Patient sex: M
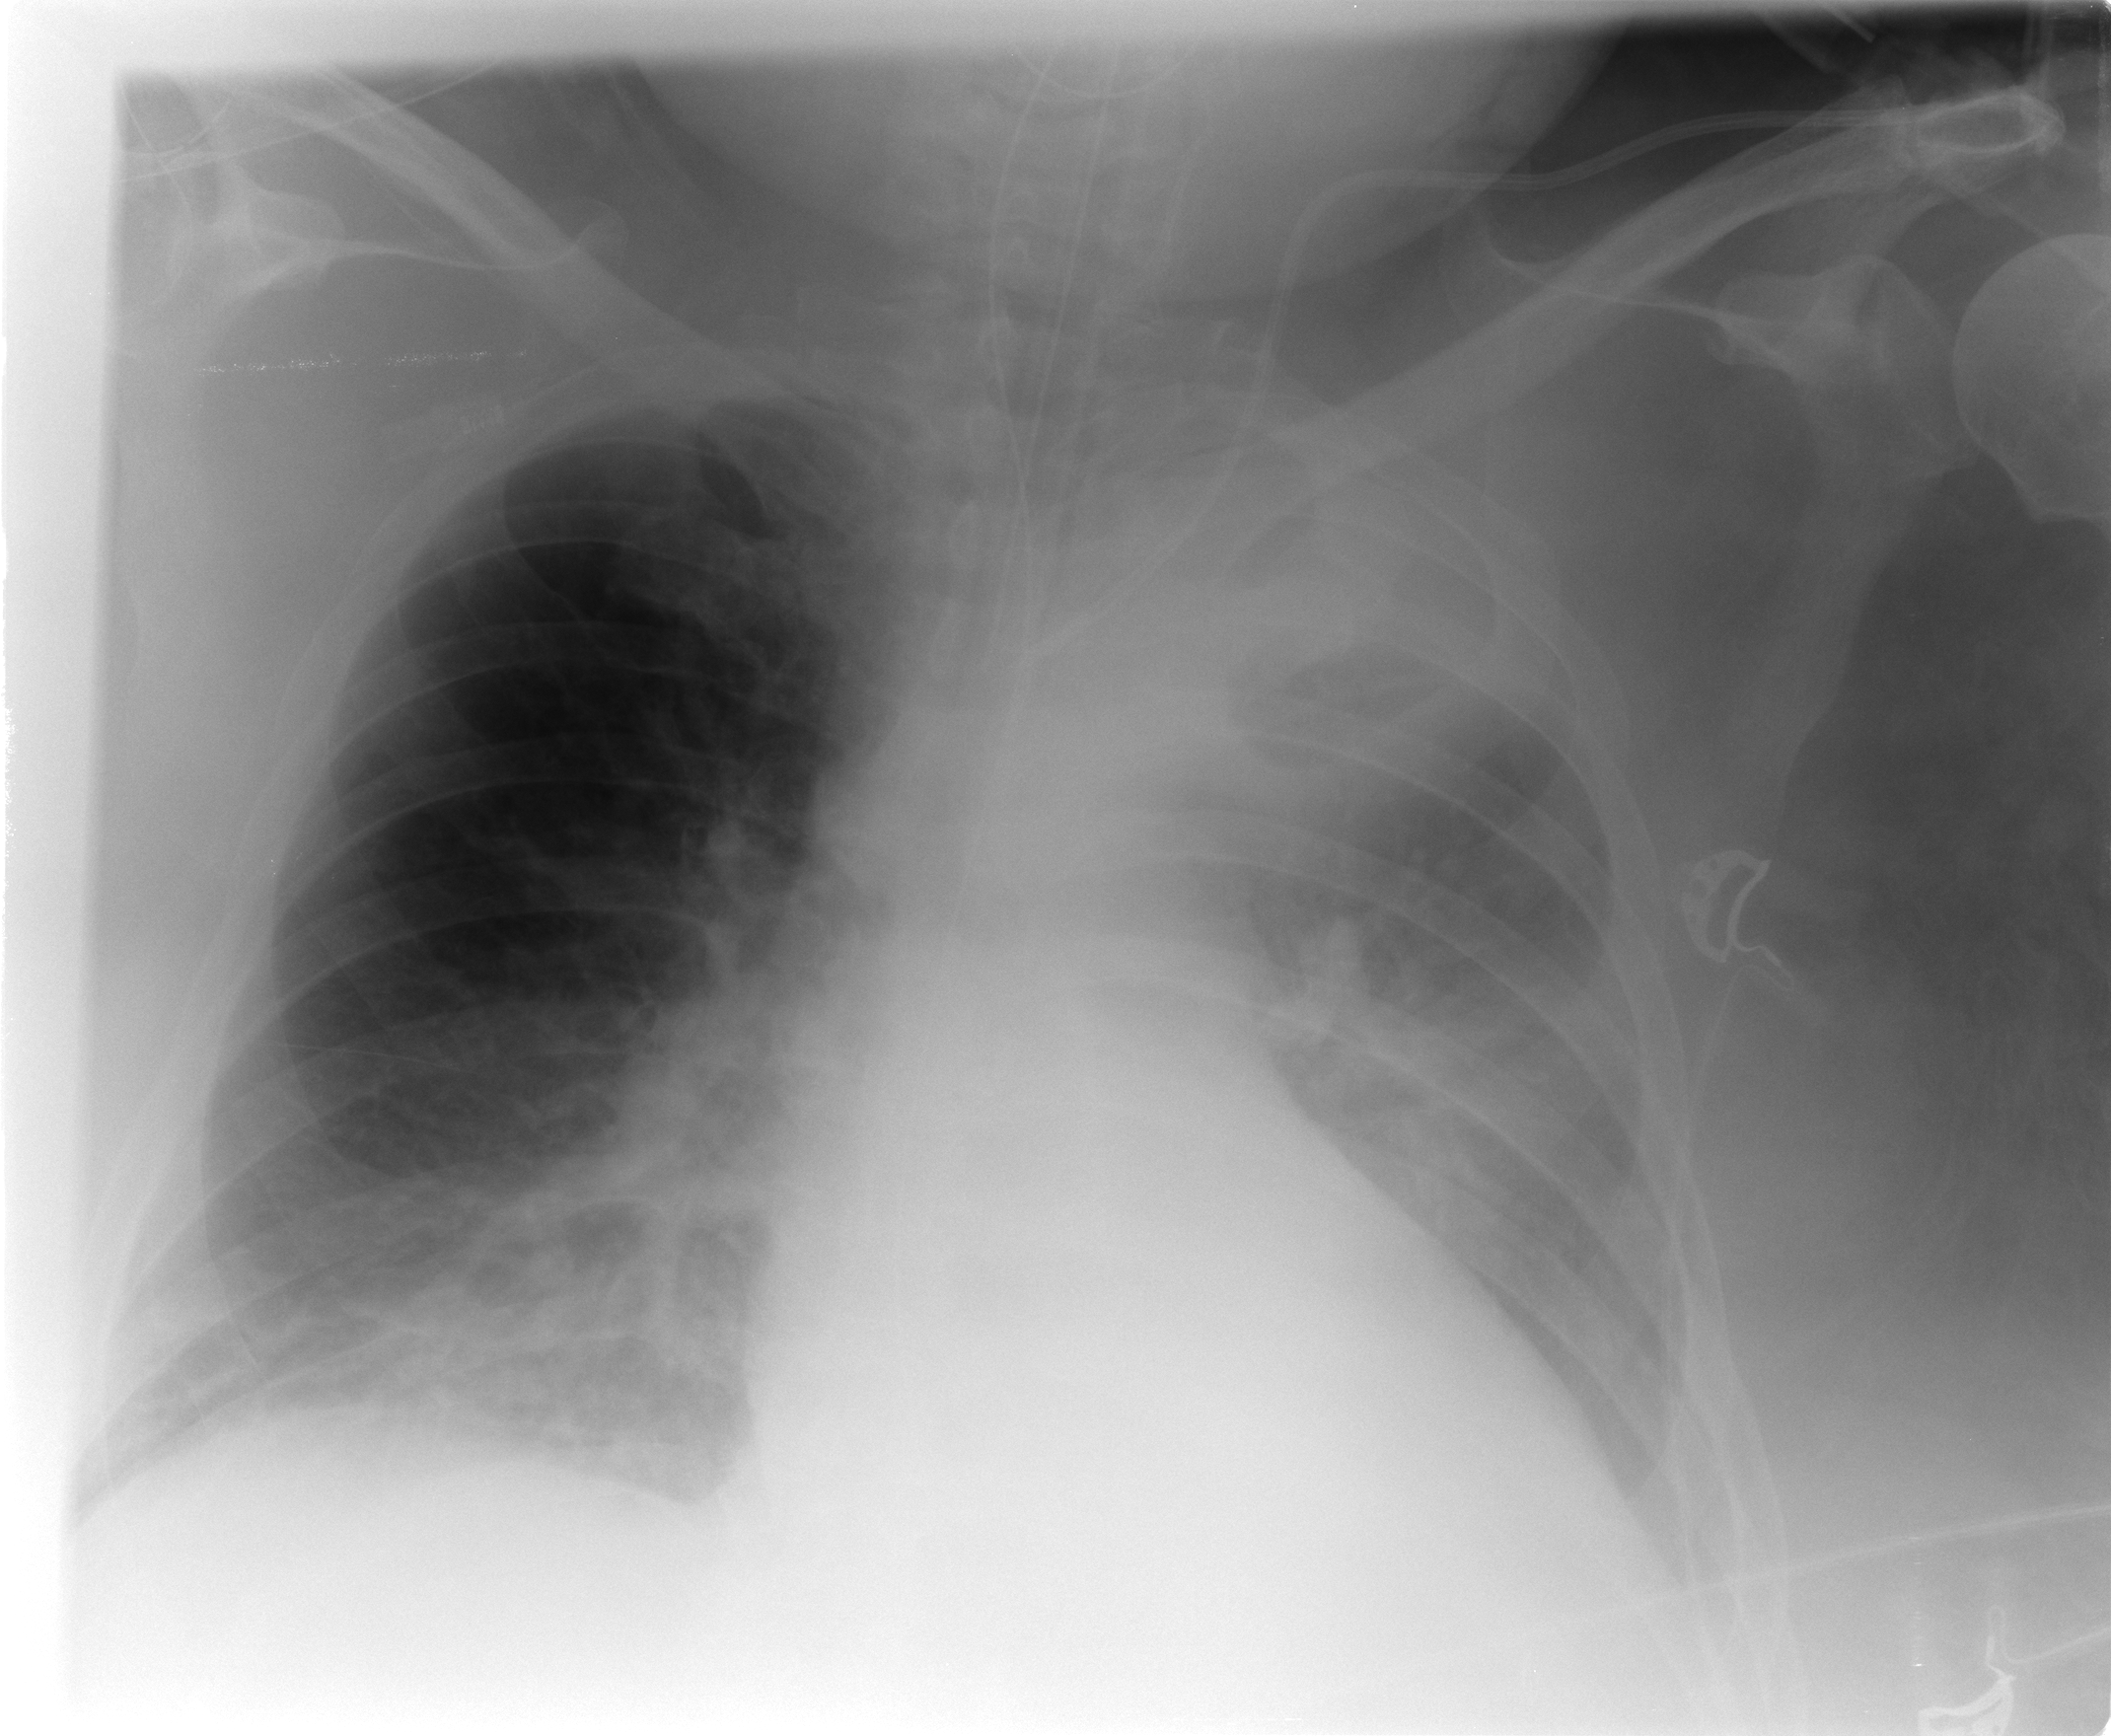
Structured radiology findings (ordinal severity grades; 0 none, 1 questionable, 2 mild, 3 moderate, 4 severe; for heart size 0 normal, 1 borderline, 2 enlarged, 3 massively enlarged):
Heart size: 2
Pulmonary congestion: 2
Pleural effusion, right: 0
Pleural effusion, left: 2
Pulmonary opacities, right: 1
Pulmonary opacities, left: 1
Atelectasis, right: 2
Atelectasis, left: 1